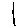
Label: line